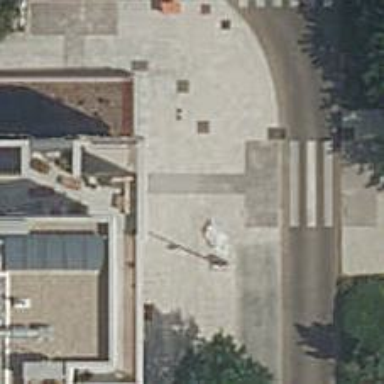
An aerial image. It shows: Sidewalk along the footway.